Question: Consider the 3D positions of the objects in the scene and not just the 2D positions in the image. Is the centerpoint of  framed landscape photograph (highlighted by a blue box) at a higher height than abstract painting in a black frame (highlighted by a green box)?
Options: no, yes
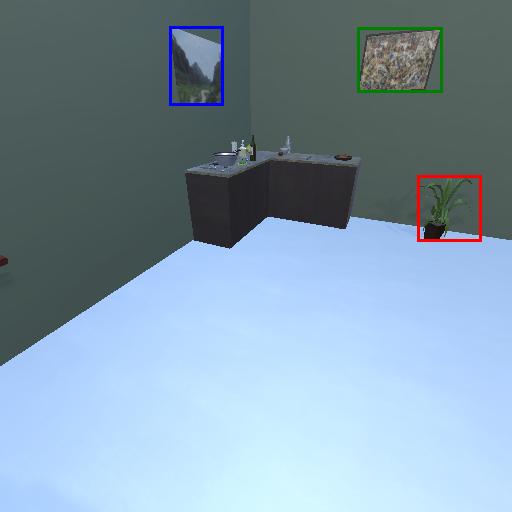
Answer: no